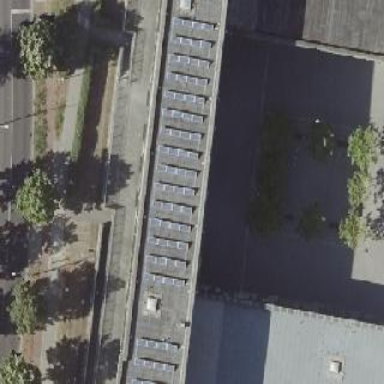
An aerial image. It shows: School with flat roof.